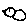
Label: bird